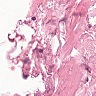
Metastatic tissue present: no